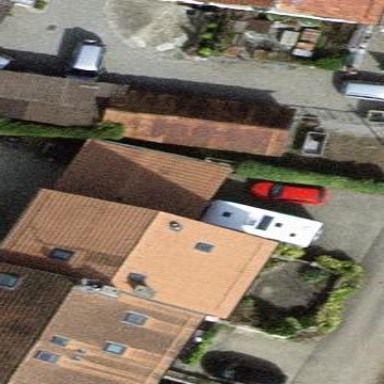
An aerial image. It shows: Garage.